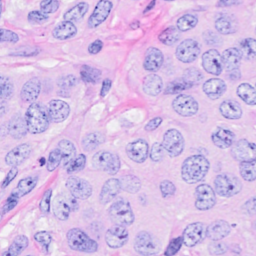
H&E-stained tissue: Breast